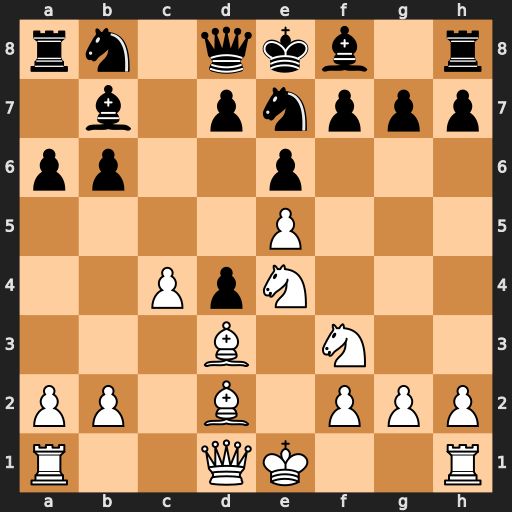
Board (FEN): rn1qkb1r/1b1pnppp/pp2p3/4P3/2PpN3/3B1N2/PP1B1PPP/R2QK2R
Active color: w
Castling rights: KQkq
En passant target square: -
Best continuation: Nd6#